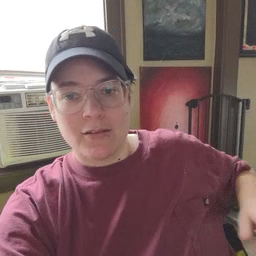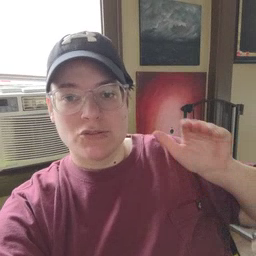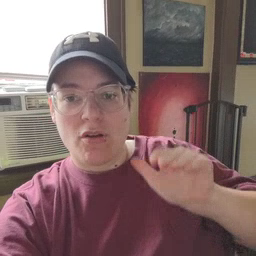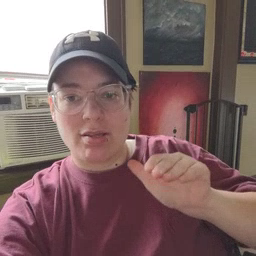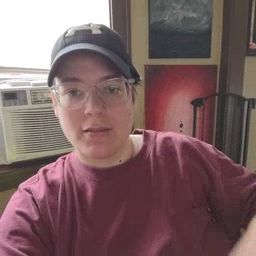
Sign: child